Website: macys
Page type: customer-info-address
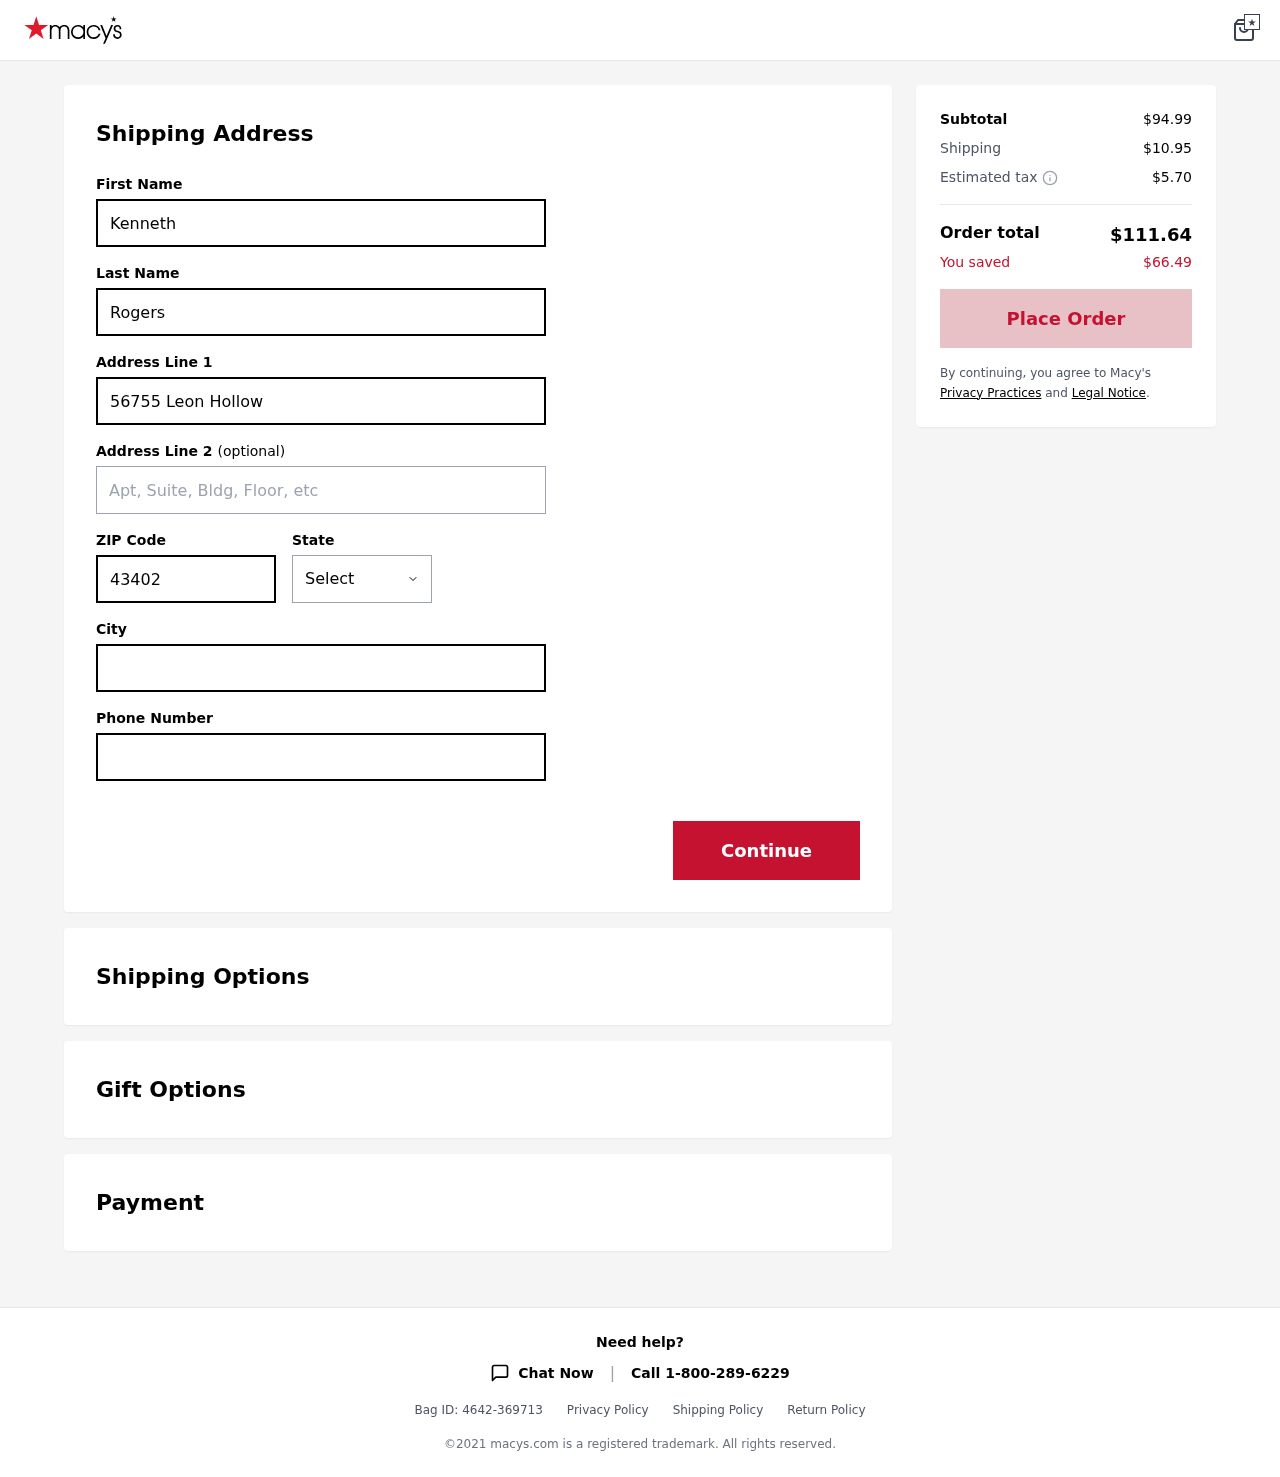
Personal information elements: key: PII_CITY
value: New Larryfurt
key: PII_FIRSTNAME
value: Kenneth
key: PII_LASTNAME
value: Rogers
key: PII_PHONE
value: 8959390084
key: PII_POSTCODE
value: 43402
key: PII_STATE
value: Alaska
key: PII_STREET
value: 56755 Leon Hollow
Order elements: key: ORDER_SUBTOTAL
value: $94.99
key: ORDER_SHIPPING_COST
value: $10.95
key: ORDER_TAX
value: $5.70
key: ORDER_TOTAL
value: $111.64
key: ORDER_SAVINGS
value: $66.49